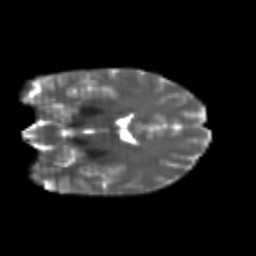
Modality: T2w
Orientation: coronal
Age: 26
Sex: female
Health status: healthy
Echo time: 0.074 s